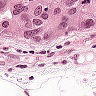
Metastatic tissue present: yes